Interaction volume radius: 5 \u00c5
Interaction volume height: 10 \u00c5
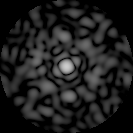
Disorder parameter: 0.8656